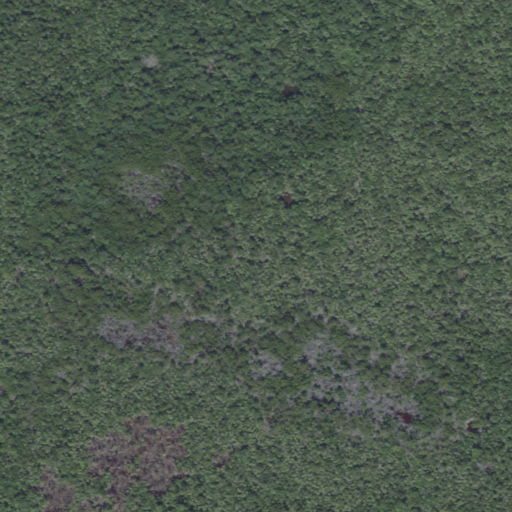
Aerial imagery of island in Florida named Little Pine Key containing woody wetlands and herbaceous wetlands